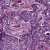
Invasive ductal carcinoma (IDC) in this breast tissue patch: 0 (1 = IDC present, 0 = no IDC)